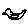
Label: bird